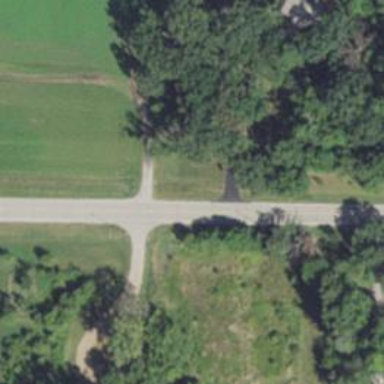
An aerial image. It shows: Tertiary road.